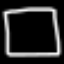
Label: square